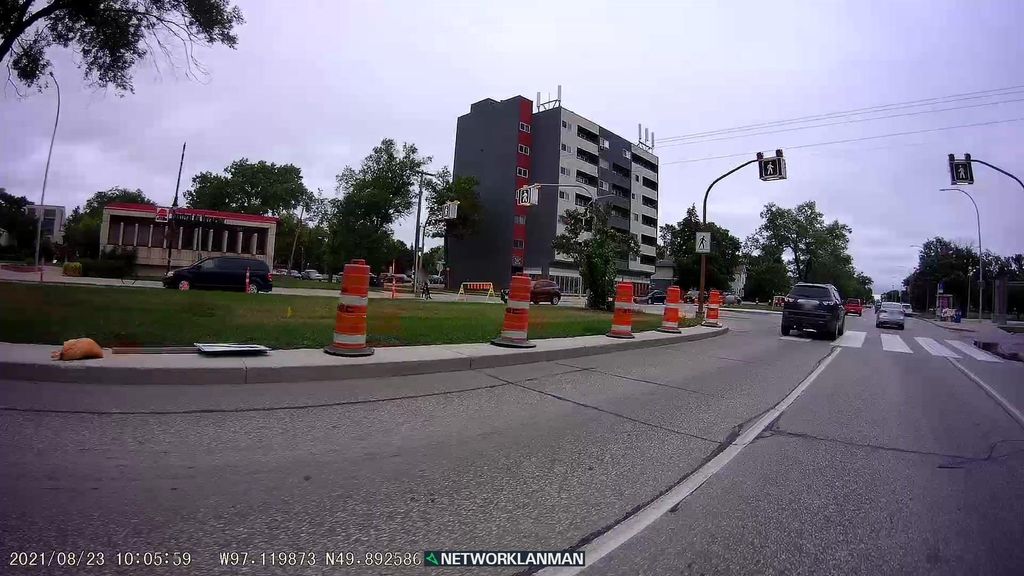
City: winnipeg